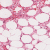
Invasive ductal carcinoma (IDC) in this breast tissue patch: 0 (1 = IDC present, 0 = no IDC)